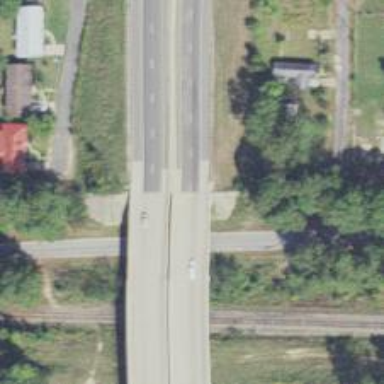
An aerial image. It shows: Beam-structured bridge on motorway.